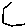
Label: hexagon